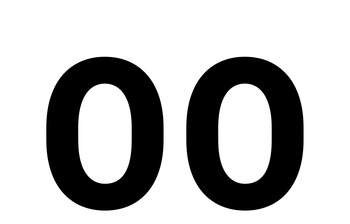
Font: Roboto_Condensed_Medium